Question: I'm writing a homework planner and I have a ListView element.
I'm looking for a code snippet that allows me to arrange the columns in alphabetical order when I click on the column header. If it is already sorted in ascending order, then switch to descending and vice versa, then sort by the default/first one, i.e. "status" in the screenshot below.
I have googled and have found nothing I could use, can you help me?

'''
Private Sub ColumnClick(ByVal sender As Object, _
ByVal e As System.Windows.Forms.ColumnClickEventArgs) _
Handles lvKalender.ColumnClick
Select Case e.Column
' Nach Namen sortieren
Case 0
If lvKalender.Columns.Item(0).ListView.Sorting <> SortOrder.Descending Then
lvKalender.Columns.Item(0).ListView.Sorting = SortOrder.Descending
ElseIf lvKalender.Columns.Item(0).ListView.Sorting <> SortOrder.Ascending Then
lvKalender.Columns.Item(0).ListView.Sorting = SortOrder.Ascending
End If
Case 1
If (1).ListView.Sorting <> SortOrder.Descending Then
lvKalender.Columns.Item(1).ListView.Sorting = SortOrder.Descending
ElseIf lvKalender.Columns.Item(1).ListView.Sorting <> SortOrder.Ascending Then
lvKalender.Columns.Item(1).ListView.Sorting = SortOrder.Ascending
End If
Case 2
If lvKalender.Columns.Item(2).ListView.Sorting <> SortOrder.Descending Then
lvKalender.Columns.Item(2).ListView.Sorting = SortOrder.Descending
ElseIf lvKalender.Columns.Item(2).ListView.Sorting <> SortOrder.Ascending Then
lvKalender.Columns.Item(2).ListView.Sorting = SortOrder.Ascending
End If
Case 3
If lvKalender.Columns.Item(3).ListView.Sorting <> SortOrder.Descending Then
lvKalender.Columns.Item(3).ListView.Sorting = SortOrder.Descending
ElseIf lvKalender.Columns.Item(3).ListView.Sorting <> SortOrder.Ascending Then
lvKalender.Columns.Item(3).ListView.Sorting = SortOrder.Ascending
End If
Case 4
If lvKalender.Columns.Item(4).ListView.Sorting <> SortOrder.Descending Then
lvKalender.Columns.Item(4).ListView.Sorting = SortOrder.Descending
ElseIf lvKalender.Columns.Item(4).ListView.Sorting <> SortOrder.Ascending Then
lvKalender.Columns.Item(4).ListView.Sorting = SortOrder.Ascending
End If
Case 5
If lvKalender.Columns.Item(5).ListView.Sorting <> SortOrder.Descending Then
lvKalender.Columns.Item(5).ListView.Sorting = SortOrder.Descending
ElseIf lvKalender.Columns.Item(5).ListView.Sorting <> SortOrder.Ascending Then
lvKalender.Columns.Item(5).ListView.Sorting = SortOrder.Ascending
End If
Case 6
If lvKalender.Columns.Item(6).ListView.Sorting <> SortOrder.Descending Then
lvKalender.Columns.Item(6).ListView.Sorting = SortOrder.Descending
ElseIf lvKalender.Columns.Item(6).ListView.Sorting <> SortOrder.Ascending Then
lvKalender.Columns.Item(6).ListView.Sorting = SortOrder.Ascending
End If
End Select
End Sub
'''
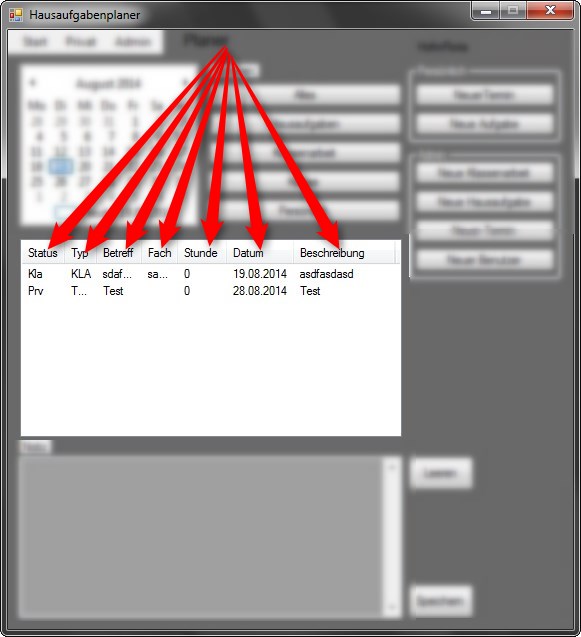
Answer: If I understand your problem, you want to sort a column of Dates (and perhaps some values???) in a 'ListView'. The problem is that everything in a 'ListView' is string/text. Some subitems (cols) may like dates, but that is just because that is how your brain translates/interprets them - they are actually strings.
The impact of this is that sorting text which has numbers rarely works out. For example, '"90"' will always sort higher than '"300"' because '"9"' > '"3"', and '"19.08.2014"' will sort higher than '"10.01.2019"'. The value of and is not the same.
To sort by something other than a text, you need a 'ListViewItemSorter'. This one is for dates:
'''
Friend Class ListViewItemDateComparer
Implements IComparer
Private col As Integer
Private _sort As SortOrder = SortOrder.Ascending
Public Sub New(column As Integer, sort As Windows.Forms.SortOrder)
col = column
_sort = sort
End Sub
Public Function Compare(x As Object,
y As Object) As Integer Implements System.Collections.IComparer.Compare
Dim returnVal As Integer = -1
' parse LV contents back to DateTime value
Dim dtX As DateTime = DateTime.Parse(CType(x, ListViewItem).SubItems(col).Text)
Dim dtY As DateTime = DateTime.Parse(CType(y, ListViewItem).SubItems(col).Text)
' compare
returnVal = DateTime.Compare(dtX, dtY)
If _sort = SortOrder.Descending Then
returnVal *= -1
End If
Return returnVal
End Function
End Class
'''
To use it:
'''
Dim LVSorter = New ListViewItemDateComparer(COL_TO_SORT, Sort_Order)
myLV.ListViewItemSorter = LVSorter
'''
'COL_TO_SORT' would be the column/subitem index you wish to sort which contains Dates.
'Sort_Order' would be the standard WinForms SortOrder ('SortOrder.Ascending' etc)
---
To compare other data types, 'Decimal' for example, clone the 'Comparer' and change the 3 lines doing the comparing:
'''
' parse LV contents back to Decimal value
Dim dtX As Decimal = Decimal.Parse(CType(x, ListViewItem).SubItems(col).Text)
Dim dtY As Decimal = Decimal.Parse(CType(y, ListViewItem).SubItems(col).Text)
' compare
returnVal = Decimal.Compare(dtX, dtY)
'''